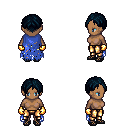
a pixel art fantasy rpg character, female body template, human, dark skin, blue tattered cape, gold greaves, raven parted hairstyle, gold gloves, ghillies, four views (front, back, left, right), 2x2 character sprite sheet, small pixel art, hard edges, no anti-aliasing